Field crop: maize
Growth stage: 1
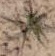
Species: salsola